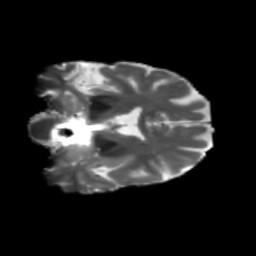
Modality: T2w
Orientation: coronal
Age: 42
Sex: female
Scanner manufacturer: siemens
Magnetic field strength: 3 T
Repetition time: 5.25 s
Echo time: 0.08 s